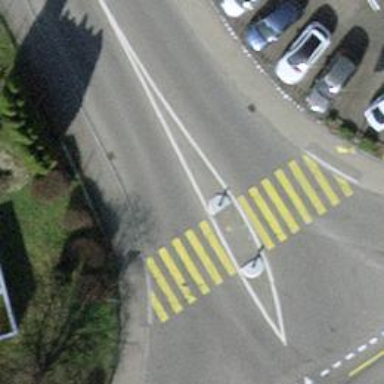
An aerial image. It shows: Marked road crossing.